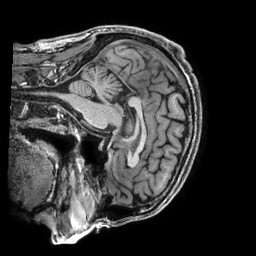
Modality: T1w
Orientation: sagittal
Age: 27
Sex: male
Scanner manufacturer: ge
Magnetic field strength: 3 T
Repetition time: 0.008905 s
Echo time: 0.003788 s